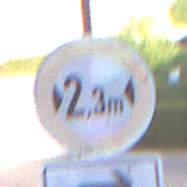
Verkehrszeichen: TatsaechlicheBreite2Komma3
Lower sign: RichtungsangabeDurchPfeile5
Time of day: SunriseSunset
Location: Outdoor (Urban)
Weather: PartlyCloudy
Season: NotSpecified
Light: Natural